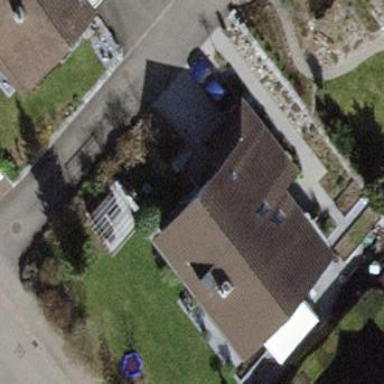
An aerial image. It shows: Building with tiled roof.